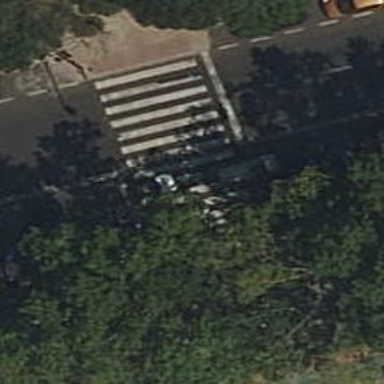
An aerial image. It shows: Traffic signals at road crossing.